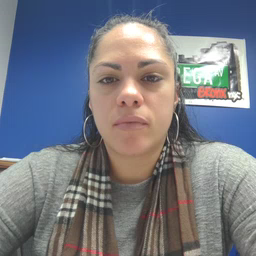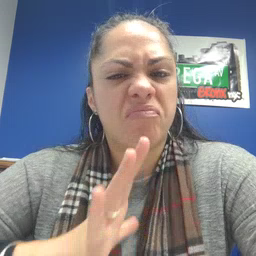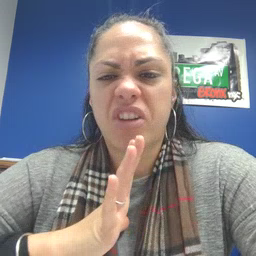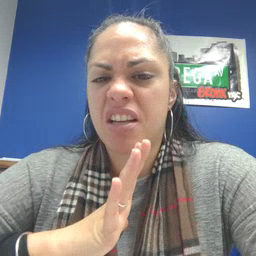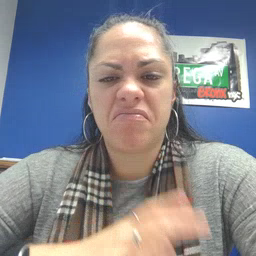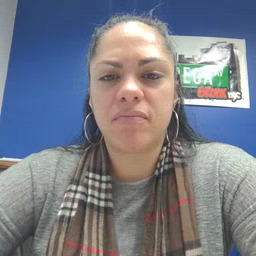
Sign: fine